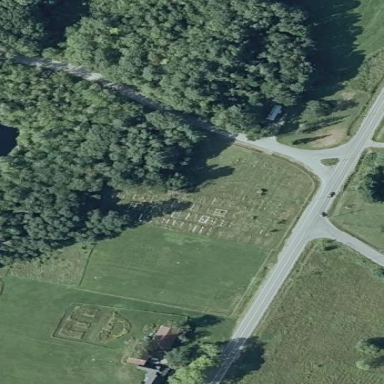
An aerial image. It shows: Cemetery.